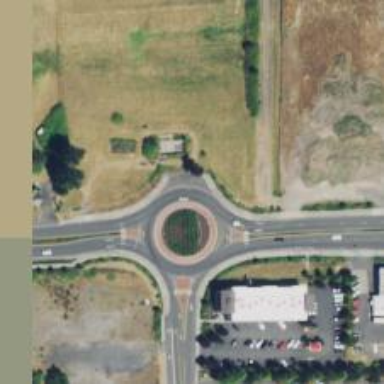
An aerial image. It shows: Secondary road around roundabout.